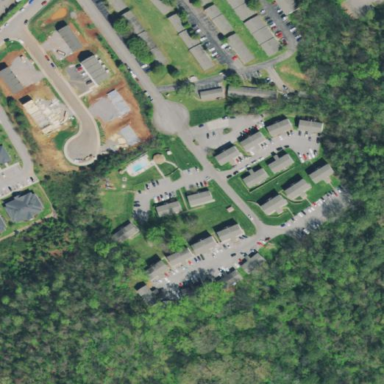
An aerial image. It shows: Condominium in residential area.